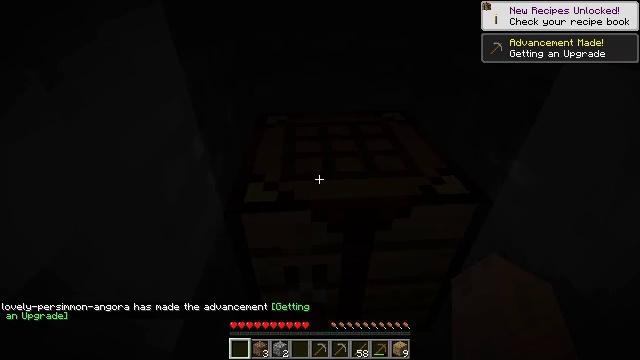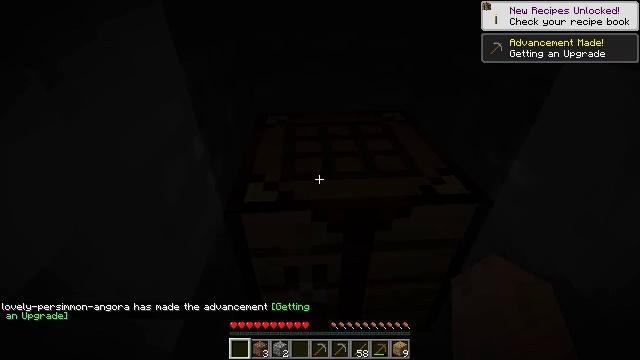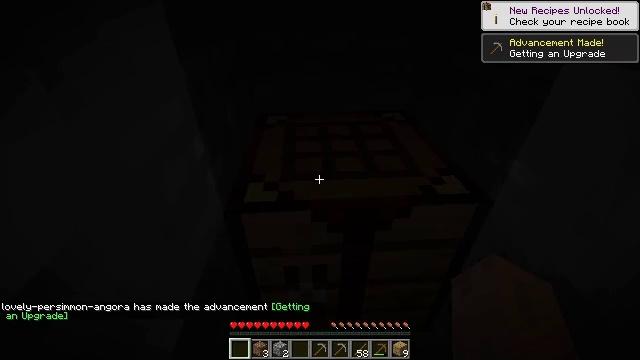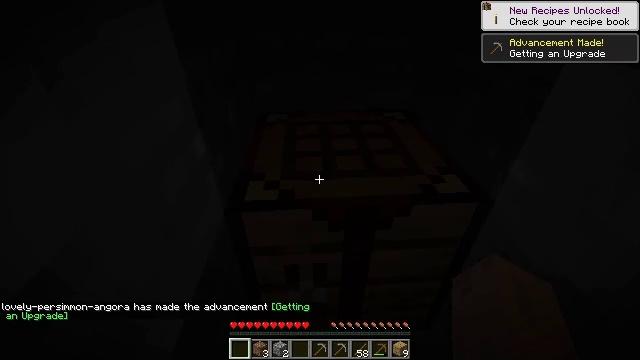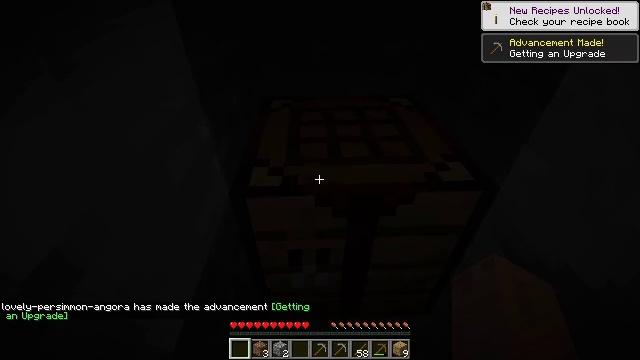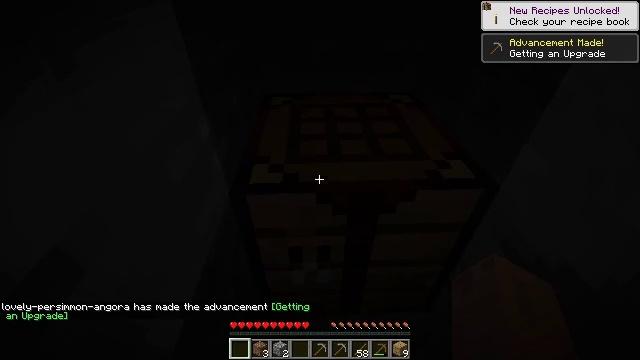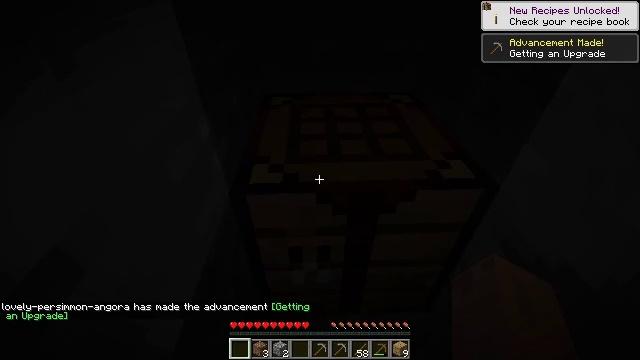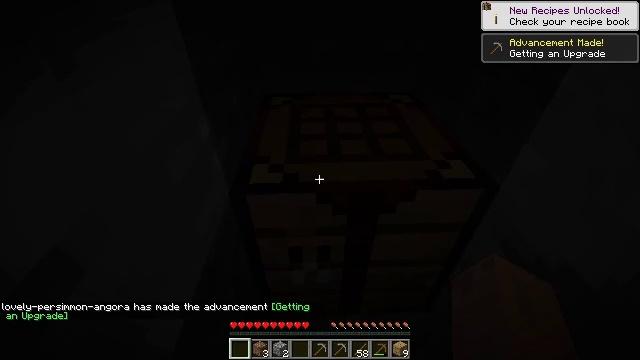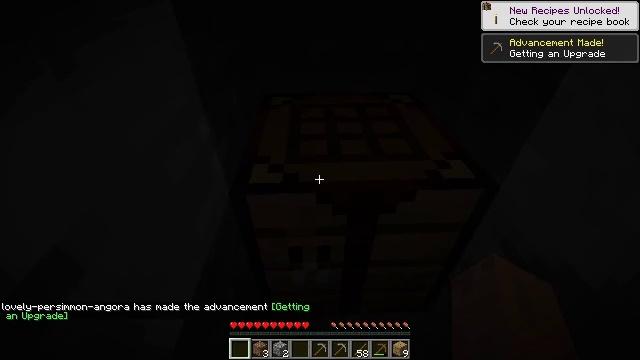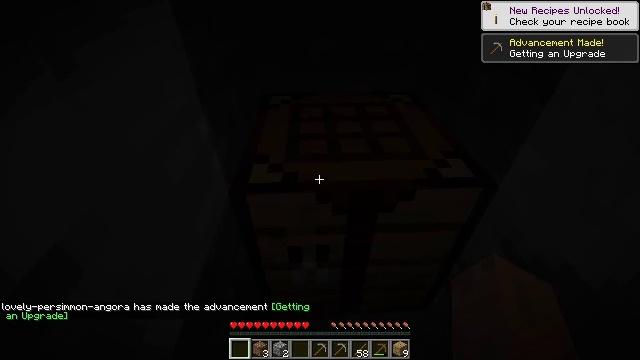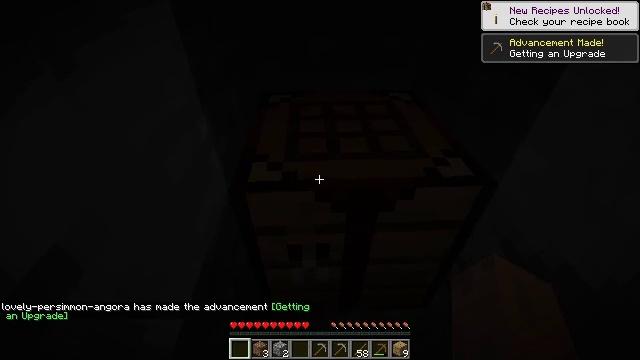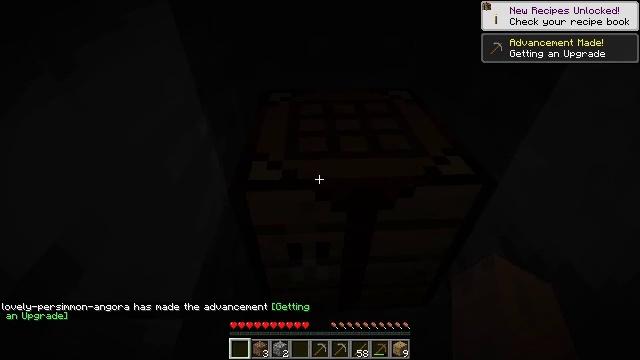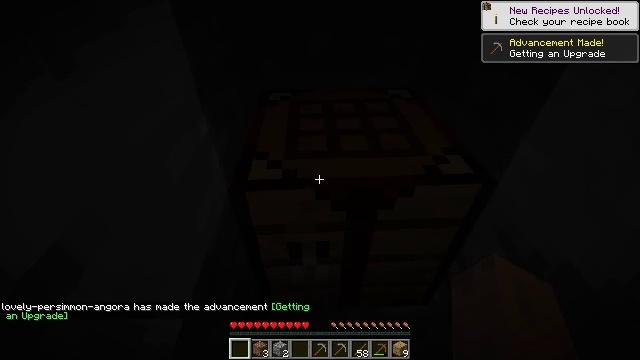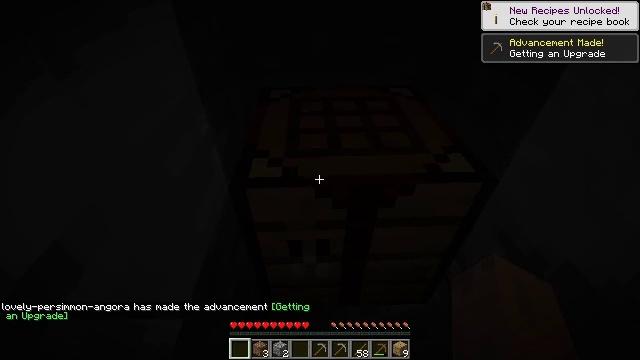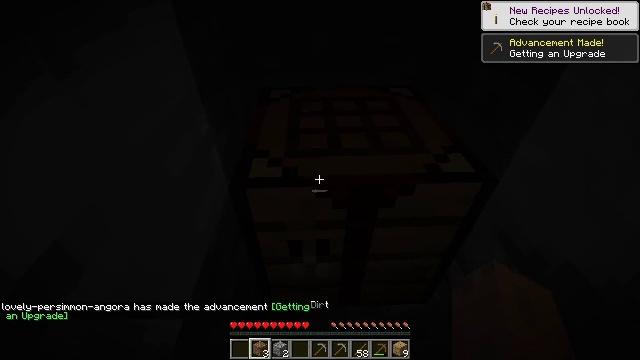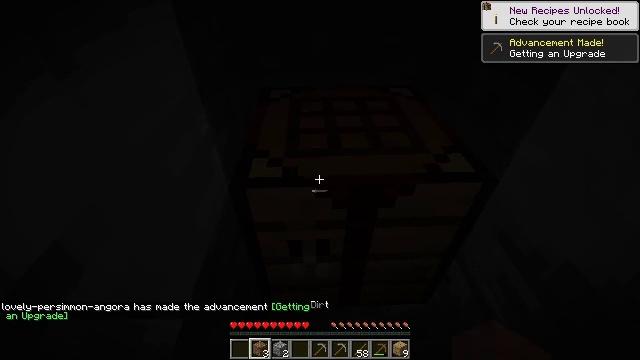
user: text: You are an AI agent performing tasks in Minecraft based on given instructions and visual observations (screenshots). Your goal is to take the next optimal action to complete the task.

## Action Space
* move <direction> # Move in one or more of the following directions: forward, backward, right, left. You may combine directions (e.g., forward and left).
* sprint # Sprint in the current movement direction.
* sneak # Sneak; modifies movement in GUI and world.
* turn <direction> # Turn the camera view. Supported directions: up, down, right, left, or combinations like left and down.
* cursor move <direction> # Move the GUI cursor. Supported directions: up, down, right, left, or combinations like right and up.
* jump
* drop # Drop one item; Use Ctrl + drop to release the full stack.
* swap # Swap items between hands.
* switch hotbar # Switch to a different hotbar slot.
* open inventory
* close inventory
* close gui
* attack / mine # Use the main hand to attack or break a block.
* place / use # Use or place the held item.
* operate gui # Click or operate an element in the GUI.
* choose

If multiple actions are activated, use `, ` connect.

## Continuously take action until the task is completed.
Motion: motion action
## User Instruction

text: Attack the crafting table to break it.
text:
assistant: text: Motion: no_op
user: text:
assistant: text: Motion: no_op
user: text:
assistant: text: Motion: no_op
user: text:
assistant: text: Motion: turn left and down
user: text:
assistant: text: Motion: no_op
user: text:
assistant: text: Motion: no_op
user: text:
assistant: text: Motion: no_op
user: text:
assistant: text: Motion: no_op
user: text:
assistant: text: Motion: no_op
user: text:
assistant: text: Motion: no_op
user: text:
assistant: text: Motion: no_op
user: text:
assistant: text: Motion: no_op
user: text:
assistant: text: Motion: no_op
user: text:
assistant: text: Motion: no_op
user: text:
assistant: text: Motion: no_op
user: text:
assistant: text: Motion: no_op
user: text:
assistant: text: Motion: no_op
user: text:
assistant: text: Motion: no_op
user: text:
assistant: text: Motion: no_op
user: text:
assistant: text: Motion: no_op
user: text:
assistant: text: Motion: no_op
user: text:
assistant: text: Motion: no_op
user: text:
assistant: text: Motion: no_op
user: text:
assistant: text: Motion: no_op
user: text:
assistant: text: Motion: no_op
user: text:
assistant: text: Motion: no_op
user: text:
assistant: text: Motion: no_op
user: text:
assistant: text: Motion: no_op
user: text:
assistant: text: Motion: no_op
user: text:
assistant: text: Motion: no_op